Interaction volume radius: 10 \u00c5
Interaction volume height: 15 \u00c5
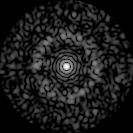
Disorder parameter: 0.8268